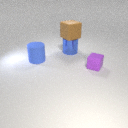
large blue rubber cylinder behind small purple rubber cube